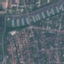
Land use / land cover class: Residential